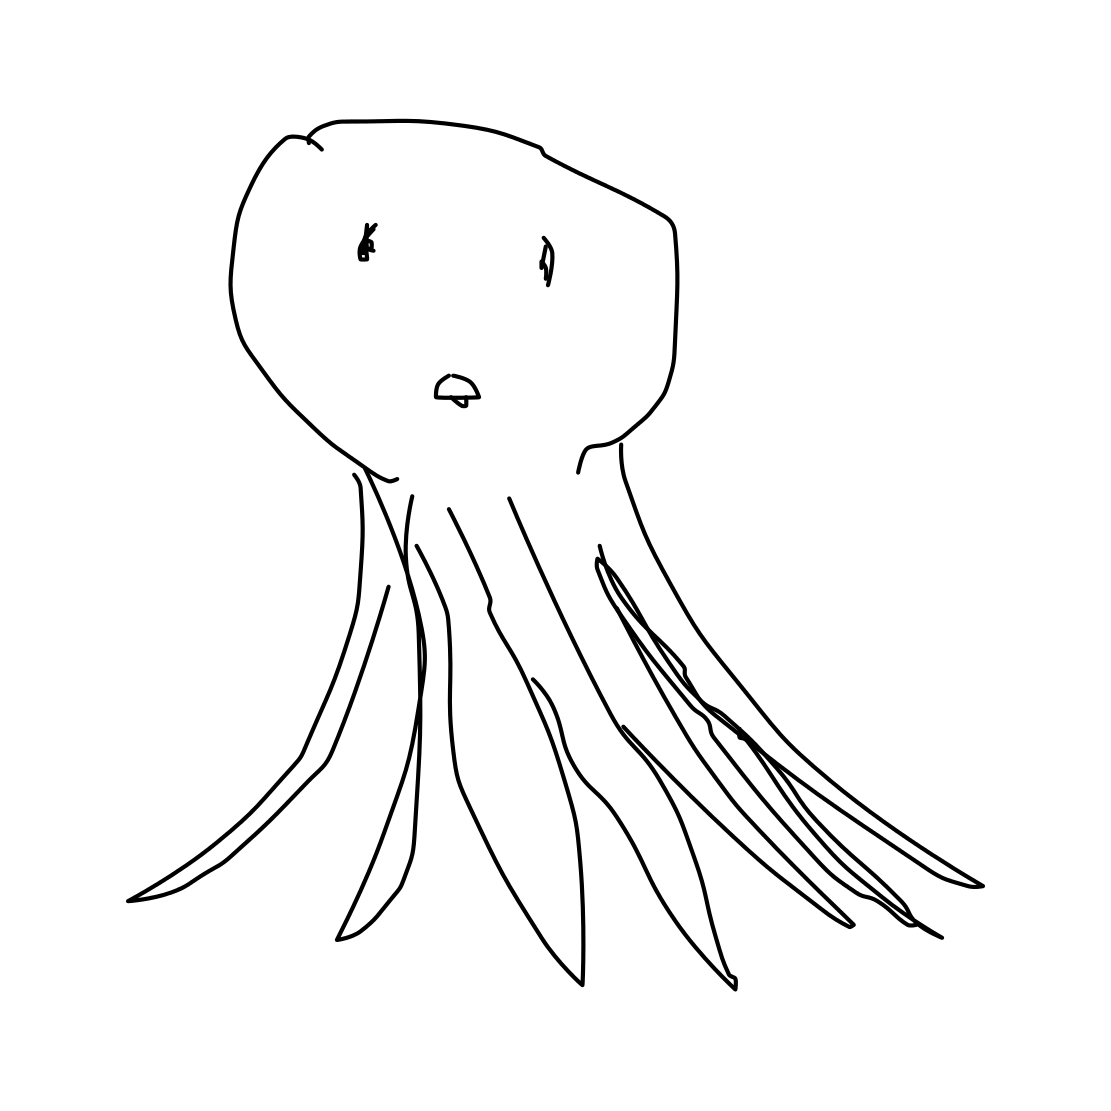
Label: octopus